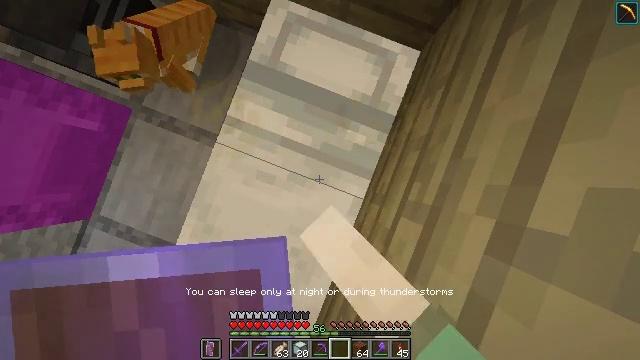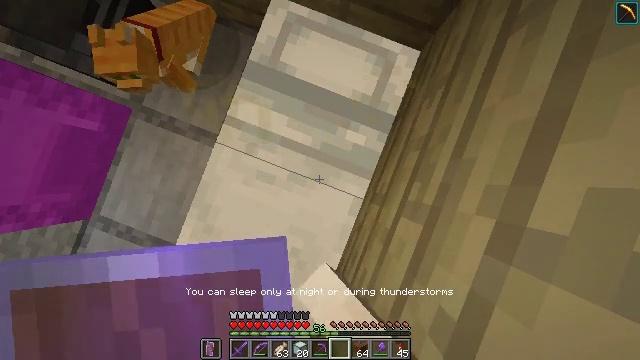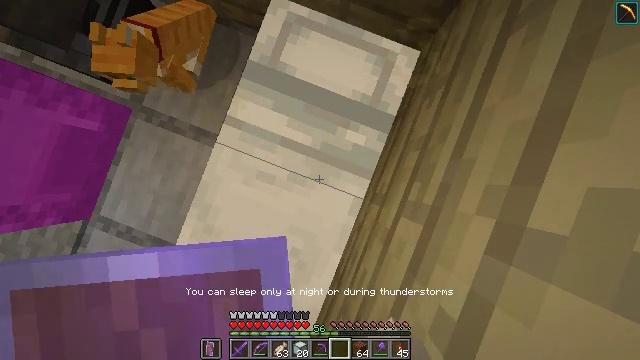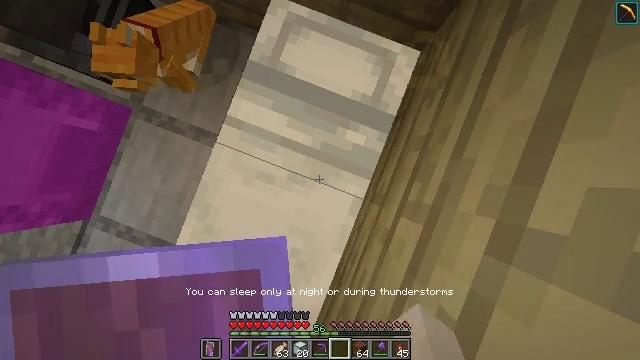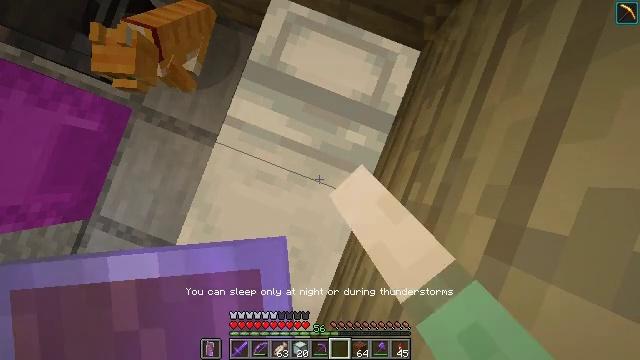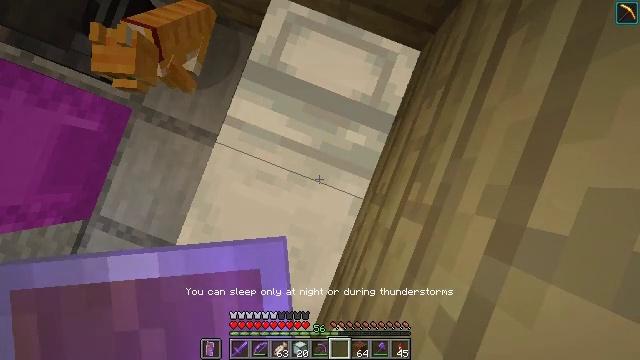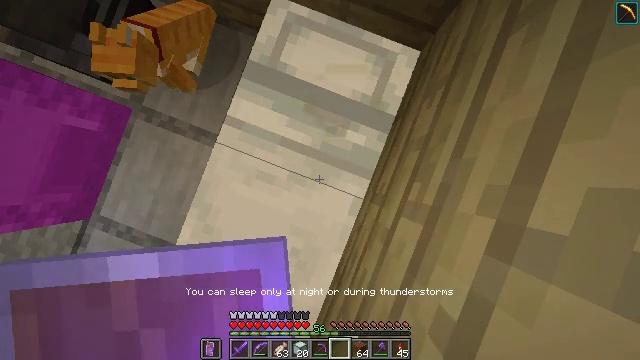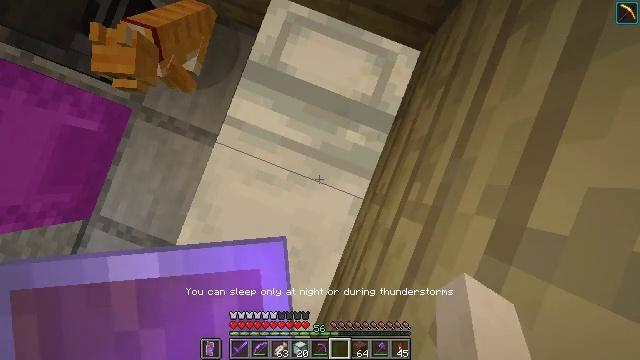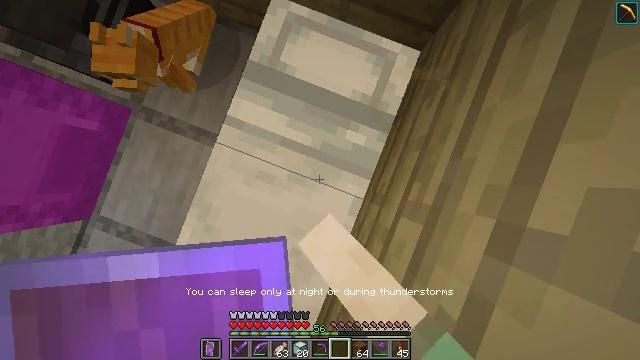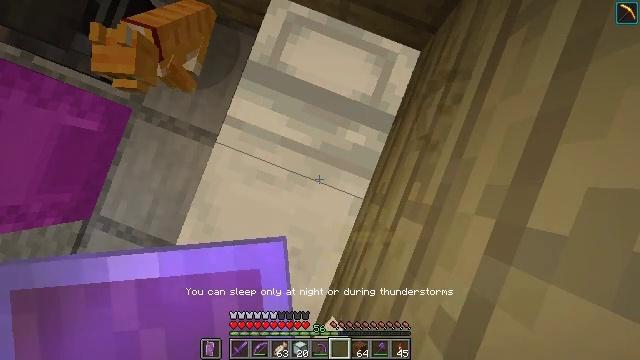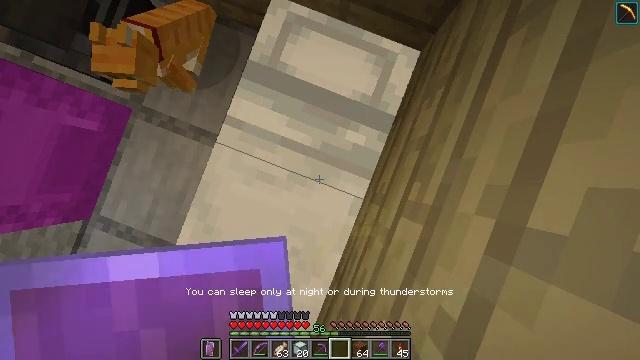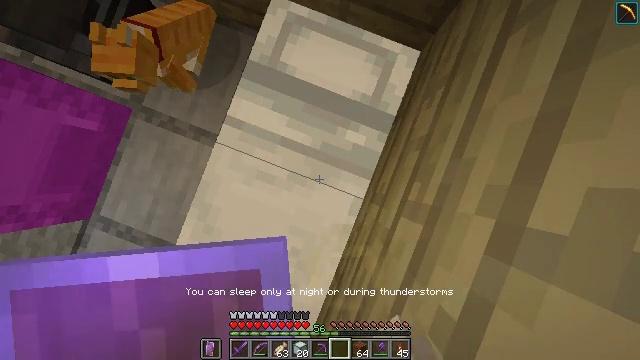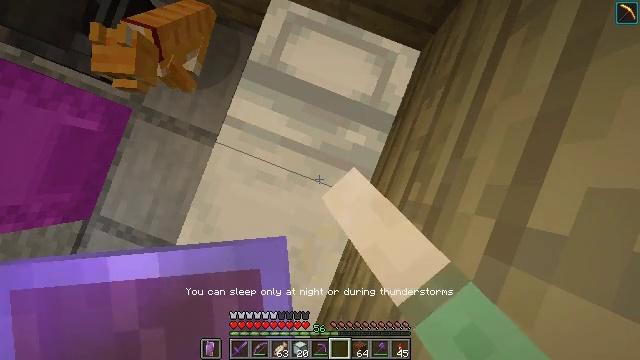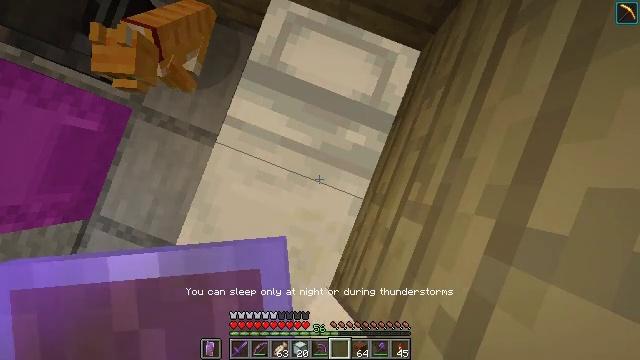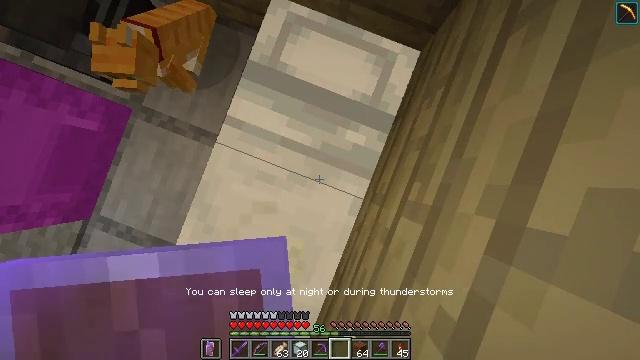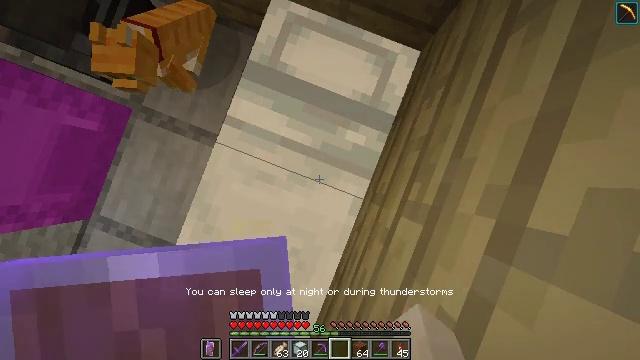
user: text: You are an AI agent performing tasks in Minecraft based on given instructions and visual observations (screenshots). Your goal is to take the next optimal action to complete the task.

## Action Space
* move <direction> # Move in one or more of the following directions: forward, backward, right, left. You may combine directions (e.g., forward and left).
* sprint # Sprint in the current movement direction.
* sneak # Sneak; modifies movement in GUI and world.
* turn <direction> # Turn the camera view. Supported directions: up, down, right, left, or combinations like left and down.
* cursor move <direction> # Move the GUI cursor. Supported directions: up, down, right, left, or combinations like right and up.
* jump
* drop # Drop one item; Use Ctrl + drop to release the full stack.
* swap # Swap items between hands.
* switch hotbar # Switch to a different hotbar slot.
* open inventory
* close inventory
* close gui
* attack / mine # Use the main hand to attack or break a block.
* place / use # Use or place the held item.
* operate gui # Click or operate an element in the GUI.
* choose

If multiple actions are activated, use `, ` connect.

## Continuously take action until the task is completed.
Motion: motion action
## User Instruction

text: Produce a brown carpet using brown wool on the crafting table.
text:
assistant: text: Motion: use / place
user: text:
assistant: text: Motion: use / place
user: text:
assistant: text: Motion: use / place
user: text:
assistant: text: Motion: use / place
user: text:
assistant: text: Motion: use / place
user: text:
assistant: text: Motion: use / place
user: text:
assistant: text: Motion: use / place
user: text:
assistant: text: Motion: use / place
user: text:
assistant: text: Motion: use / place
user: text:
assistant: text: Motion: use / place
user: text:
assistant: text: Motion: use / place
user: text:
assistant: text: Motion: use / place
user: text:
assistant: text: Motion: use / place
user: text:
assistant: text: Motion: use / place
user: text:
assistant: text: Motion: use / place
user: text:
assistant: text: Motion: use / place
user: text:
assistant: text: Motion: use / place
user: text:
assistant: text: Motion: use / place
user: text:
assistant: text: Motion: use / place
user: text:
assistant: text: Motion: use / place
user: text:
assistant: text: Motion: use / place
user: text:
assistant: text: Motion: use / place
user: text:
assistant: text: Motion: use / place
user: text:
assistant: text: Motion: use / place
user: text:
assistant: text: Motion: use / place
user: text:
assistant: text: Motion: use / place
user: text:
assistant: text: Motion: use / place
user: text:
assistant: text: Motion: use / place
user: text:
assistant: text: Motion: use / place
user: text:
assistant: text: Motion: use / place